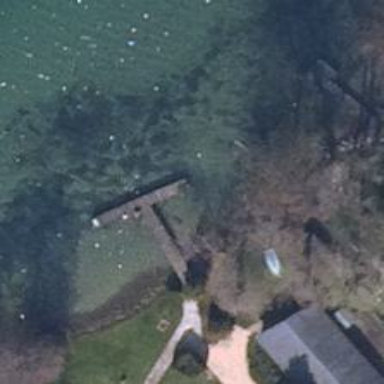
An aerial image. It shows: Man-made pier.